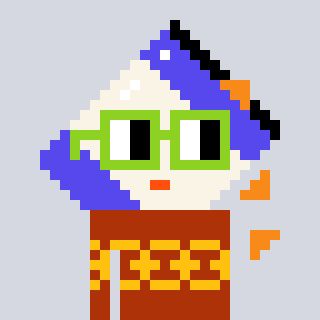
a pixel art character with square light green glasses, a chips-shaped head and a hotbrown-colored body on a cool background